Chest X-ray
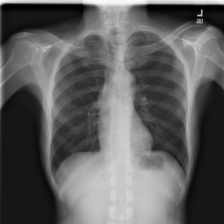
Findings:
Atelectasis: negative
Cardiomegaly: negative
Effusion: negative
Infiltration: negative
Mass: negative
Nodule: negative
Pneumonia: negative
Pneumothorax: negative
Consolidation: negative
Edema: negative
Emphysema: negative
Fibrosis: negative
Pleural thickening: negative
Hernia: negative